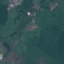
Land use / land cover: Pasture